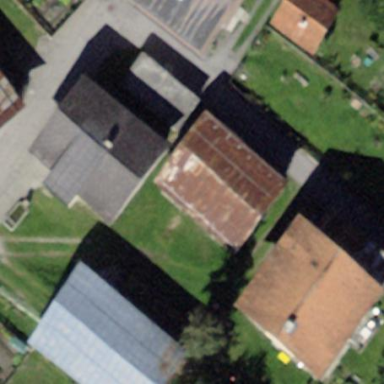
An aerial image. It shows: Building.